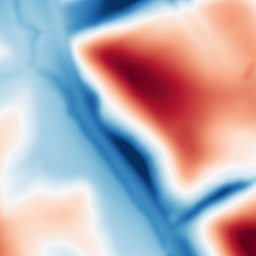
Category: multiscale
Decomposition family: dog
Decomposition parameters: sigma_low: 3
sigma_high: 50
Upsampling method: bilinear
Upsampling parameters: scale: 2
Upsampling scale: 2